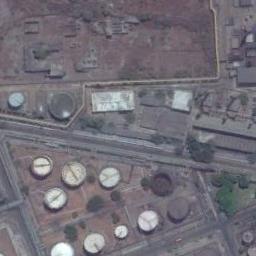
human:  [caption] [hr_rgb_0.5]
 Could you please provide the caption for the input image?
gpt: There are many different sized storage tanks and many buildings in the factory, .

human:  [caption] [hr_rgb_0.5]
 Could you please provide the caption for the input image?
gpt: Many buildings are next to storage tanks .

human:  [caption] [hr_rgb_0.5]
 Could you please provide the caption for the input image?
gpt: There are many white and black storage tanks on the bare land .

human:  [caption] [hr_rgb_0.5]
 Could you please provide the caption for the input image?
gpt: Some of the storage tanks here are white and some are black .

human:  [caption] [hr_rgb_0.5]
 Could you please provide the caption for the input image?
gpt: There are some storage tanks and bare land .